Question: I have the following problem. i have a grid with a custom row height wich is set with css.
my css:
'''
.blubb>td {
overflow: hidden;
padding: 3px 6px;
white-space: nowrap;
height: 27px !important;
}
'''
in getRow class i assign this class to the rows. This works really well the second time i load the grid. When i load the grid for the first time, it looks like this:

So it looks like the Css rules won't get applied to the rows, but why are they applied when i load the grid for the second time? You should also know, that the first 4 columns are locked, so this is a locked grid. Could someone please help me to fix this issue? Thx in advance!
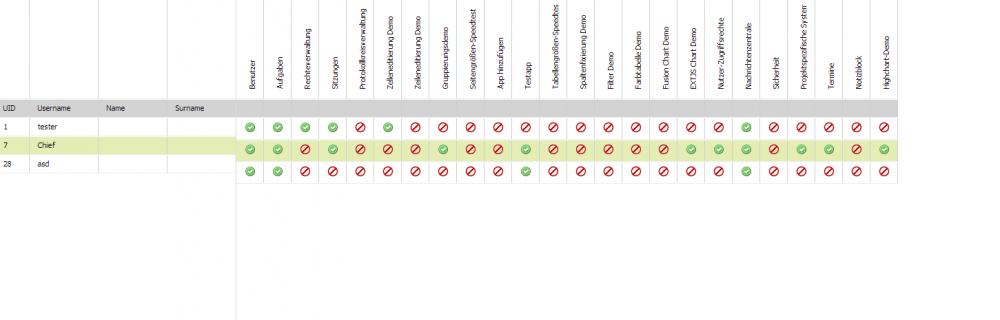
Answer: instead of using the 'getRow', you can use the 'tdCls' property in your 'Ext.grid.column.Column' <URL>, or you can define a custom column:
'''
Ext.define('Ext.ux.grid.StyleColumn', {
extend: 'Ext.grid.column.Column',
alias: 'widget.stylecolumn',
/* author: Alexander Berg, Hungary */
defaultRenderer: function(value, metadata, record, rowIndex, colIndex, store, view) {
var column = view.getGridColumns()[colIndex];
//we can use different classes in each cell
if (record.data.tdCls) {
metadata.tdCls = record.data.tdCls;
//we can use different classes in each column
} else if (column.tdCls) {
metadata.tdCls = record.data.tdCls;
//we can use different classes in each grid (you can define it in viewConfig)
} else if (view.rowCls) {
metadata.tdCls = view.rowCls;
//we can add a default class
} else {
metadata.tdCls = 'mydefault';
}
return value;
}
});
'''